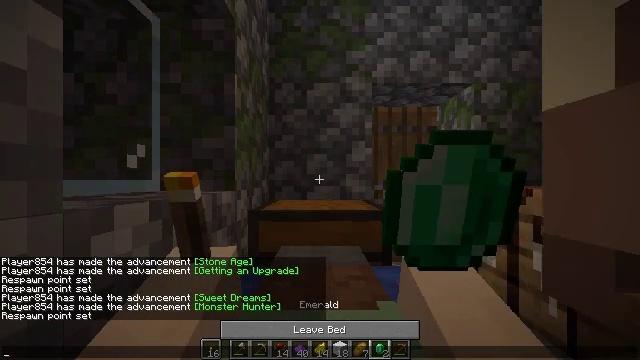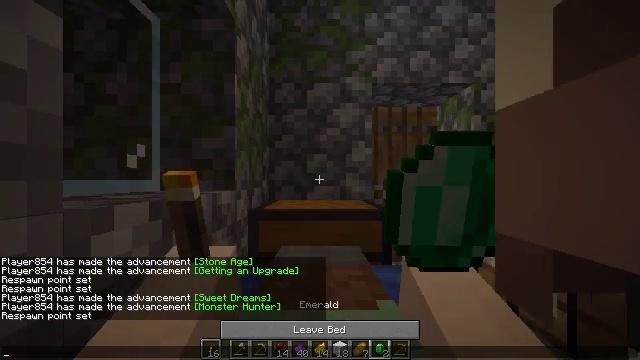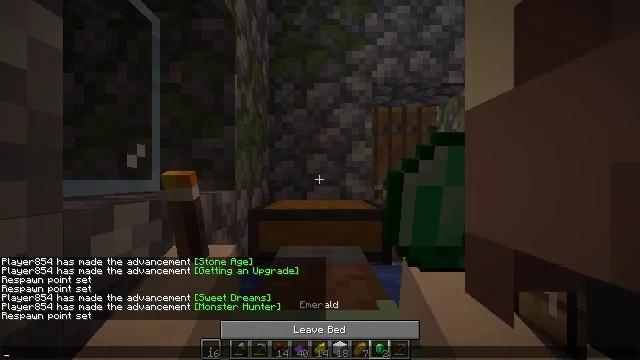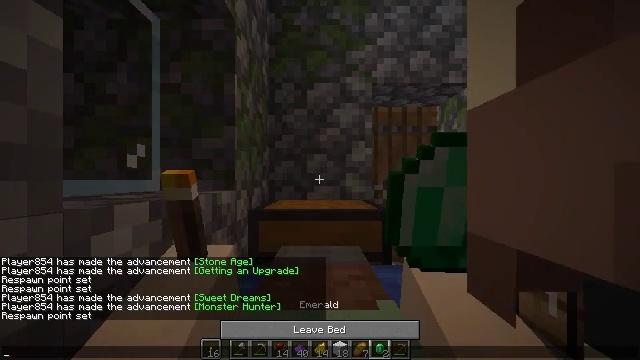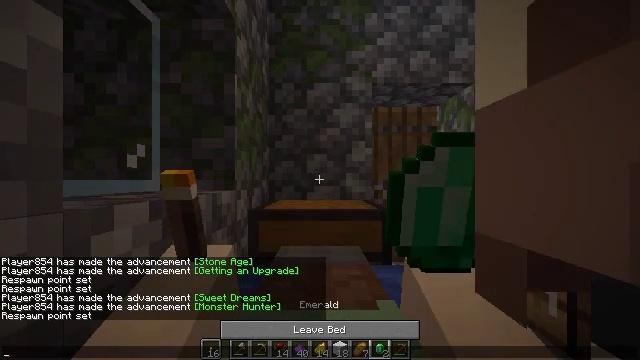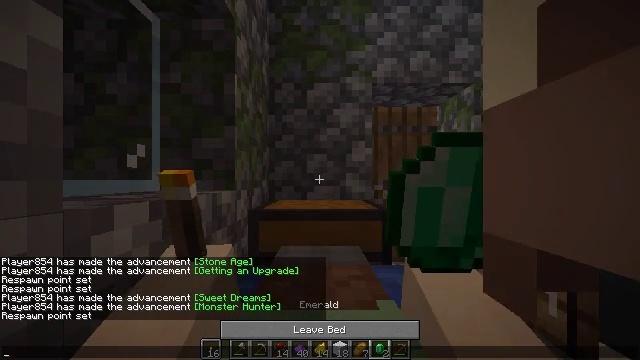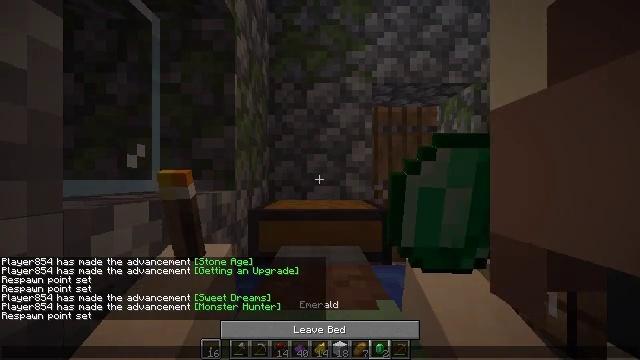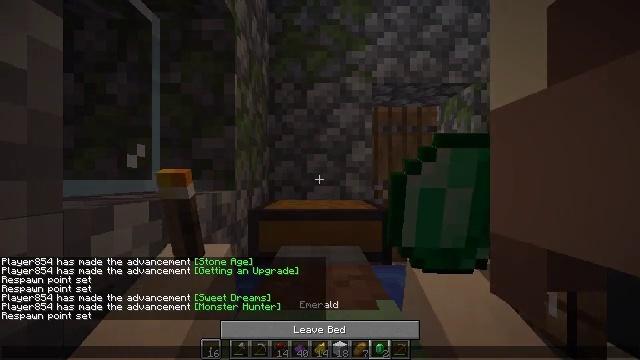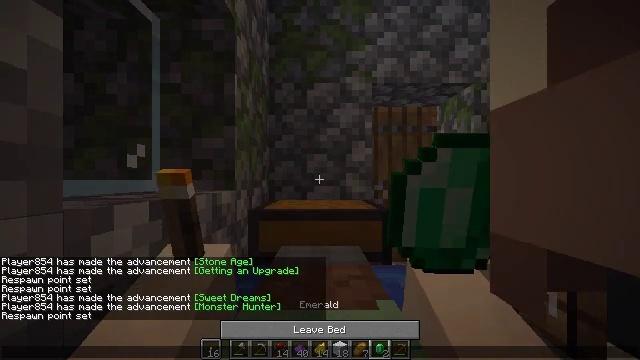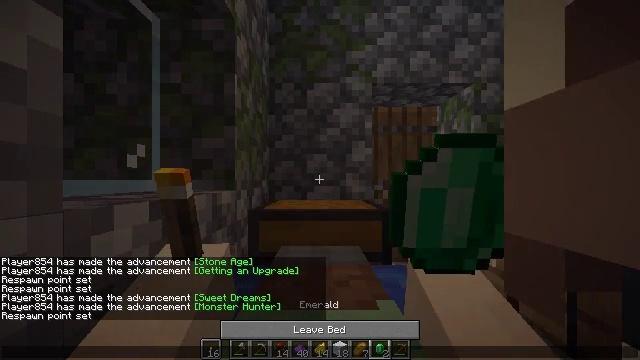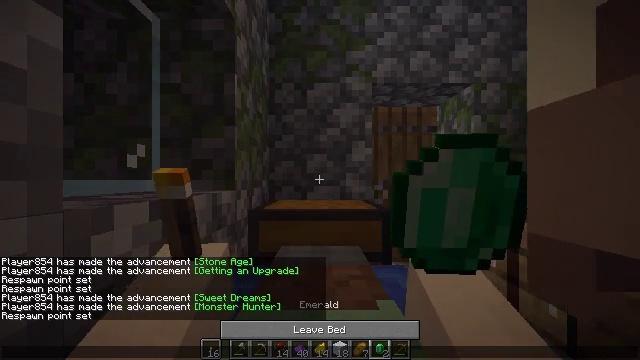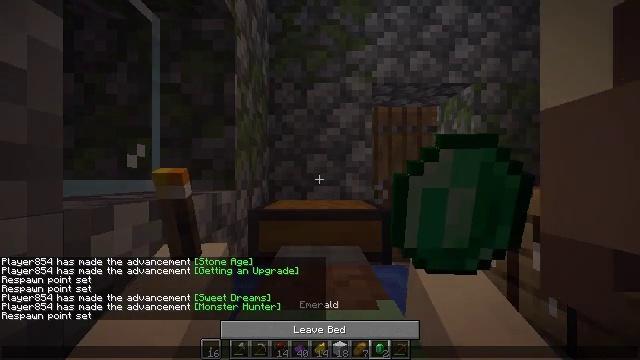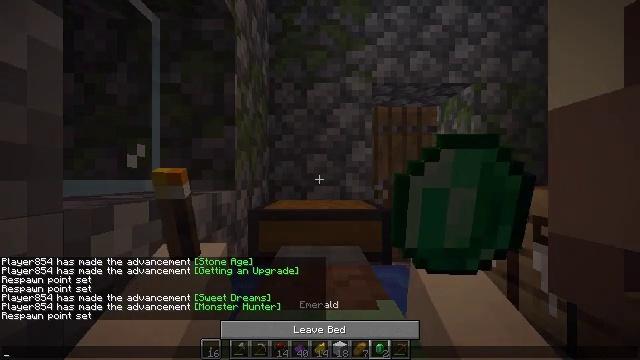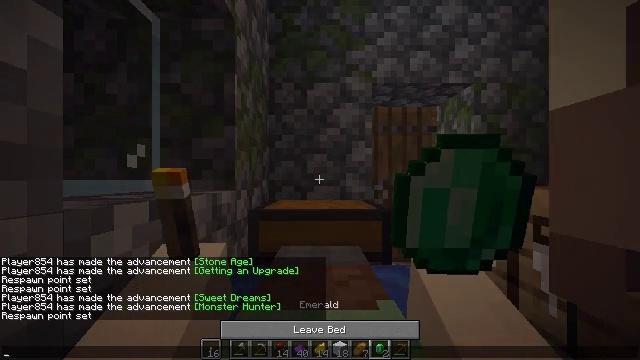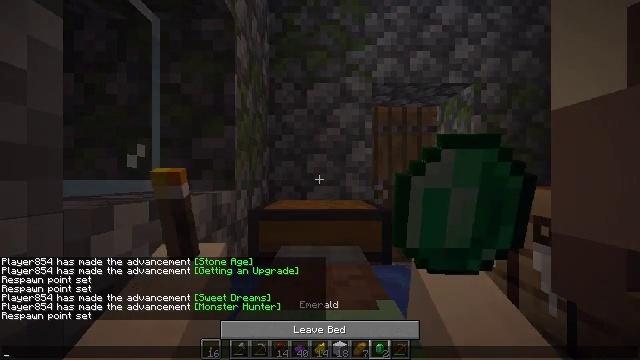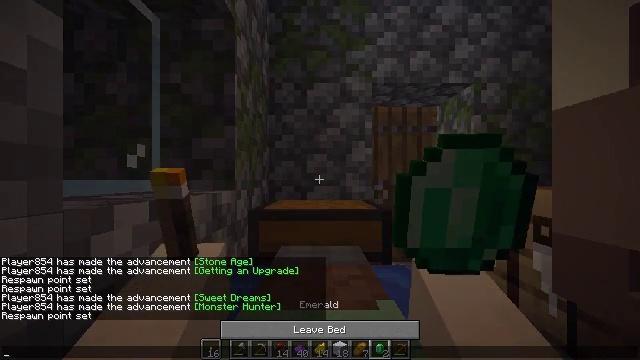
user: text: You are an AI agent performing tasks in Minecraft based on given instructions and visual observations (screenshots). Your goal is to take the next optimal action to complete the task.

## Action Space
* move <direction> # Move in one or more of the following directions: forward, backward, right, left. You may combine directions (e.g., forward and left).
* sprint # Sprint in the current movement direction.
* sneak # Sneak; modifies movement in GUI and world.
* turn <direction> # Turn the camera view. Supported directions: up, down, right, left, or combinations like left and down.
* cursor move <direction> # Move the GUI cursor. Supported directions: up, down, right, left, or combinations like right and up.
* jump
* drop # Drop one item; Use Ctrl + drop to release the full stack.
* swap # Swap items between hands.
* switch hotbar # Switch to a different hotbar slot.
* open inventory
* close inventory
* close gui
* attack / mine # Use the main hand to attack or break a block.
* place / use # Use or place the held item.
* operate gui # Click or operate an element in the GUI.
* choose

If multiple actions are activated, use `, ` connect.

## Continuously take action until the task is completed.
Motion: motion action
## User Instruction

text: Remove an emerald from the inventory.
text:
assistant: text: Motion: no_op
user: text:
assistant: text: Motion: no_op
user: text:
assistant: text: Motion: no_op
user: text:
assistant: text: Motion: no_op
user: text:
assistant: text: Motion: cursor move right
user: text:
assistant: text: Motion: cursor move right
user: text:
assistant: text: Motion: cursor move right
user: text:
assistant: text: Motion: no_op
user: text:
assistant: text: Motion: no_op
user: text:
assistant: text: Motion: no_op
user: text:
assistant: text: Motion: no_op
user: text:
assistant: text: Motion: no_op
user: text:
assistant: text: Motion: no_op
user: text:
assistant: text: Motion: no_op
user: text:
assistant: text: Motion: no_op
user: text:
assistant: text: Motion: no_op
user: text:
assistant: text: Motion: no_op
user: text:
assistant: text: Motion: no_op
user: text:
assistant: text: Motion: no_op
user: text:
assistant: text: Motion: no_op
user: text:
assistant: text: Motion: no_op
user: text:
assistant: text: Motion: no_op
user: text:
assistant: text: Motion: no_op
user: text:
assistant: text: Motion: no_op
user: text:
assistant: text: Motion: no_op
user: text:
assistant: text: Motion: no_op
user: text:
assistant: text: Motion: no_op
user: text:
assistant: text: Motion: no_op
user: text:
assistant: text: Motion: no_op
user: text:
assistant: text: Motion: no_op